Interaction volume radius: 5 \u00c5
Interaction volume height: 10 \u00c5
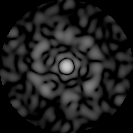
Disorder parameter: 0.7697